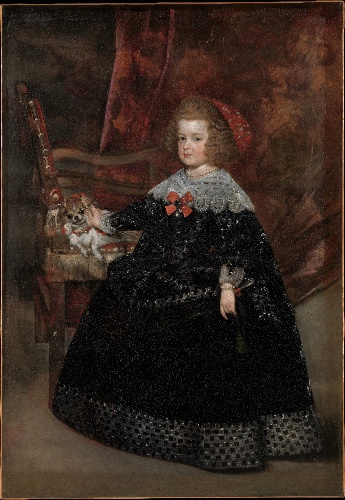
Title: María Teresa (1638–1683), Infanta of Spain
Artist: Juan Bautista Martínez del Mazo
Artist bio: Spanish, Cuenca ca. 1612–1667 Madrid
Date: ca. 1645
Object type: Painting
Classification: Paintings
Medium: Oil on canvas
Dimensions: 58 1/4 x 40 1/2 in. (148 x 102.9 cm)
Department: European Paintings
Credit line: Rogers Fund, 1943
Accession year: 1943
Repository: Metropolitan Museum of Art, New York, NY
Tags: Girls|Portraits|Dogs